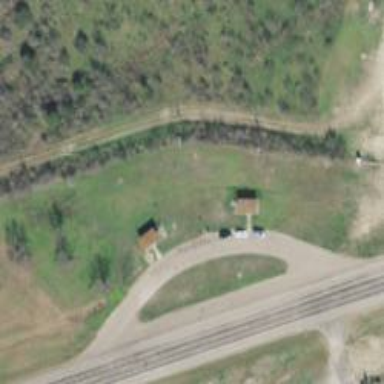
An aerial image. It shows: Rest area on the road with picnic tables.